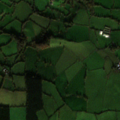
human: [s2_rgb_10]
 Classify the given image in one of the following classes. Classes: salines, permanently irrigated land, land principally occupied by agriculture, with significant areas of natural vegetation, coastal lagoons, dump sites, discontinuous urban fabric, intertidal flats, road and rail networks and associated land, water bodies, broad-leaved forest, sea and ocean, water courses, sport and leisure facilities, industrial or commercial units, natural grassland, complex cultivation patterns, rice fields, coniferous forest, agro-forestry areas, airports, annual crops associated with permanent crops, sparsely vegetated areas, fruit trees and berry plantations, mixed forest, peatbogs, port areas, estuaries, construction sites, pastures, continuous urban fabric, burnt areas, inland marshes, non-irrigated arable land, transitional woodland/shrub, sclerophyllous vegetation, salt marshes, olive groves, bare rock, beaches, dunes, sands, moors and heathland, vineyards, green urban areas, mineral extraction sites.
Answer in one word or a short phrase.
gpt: pastures